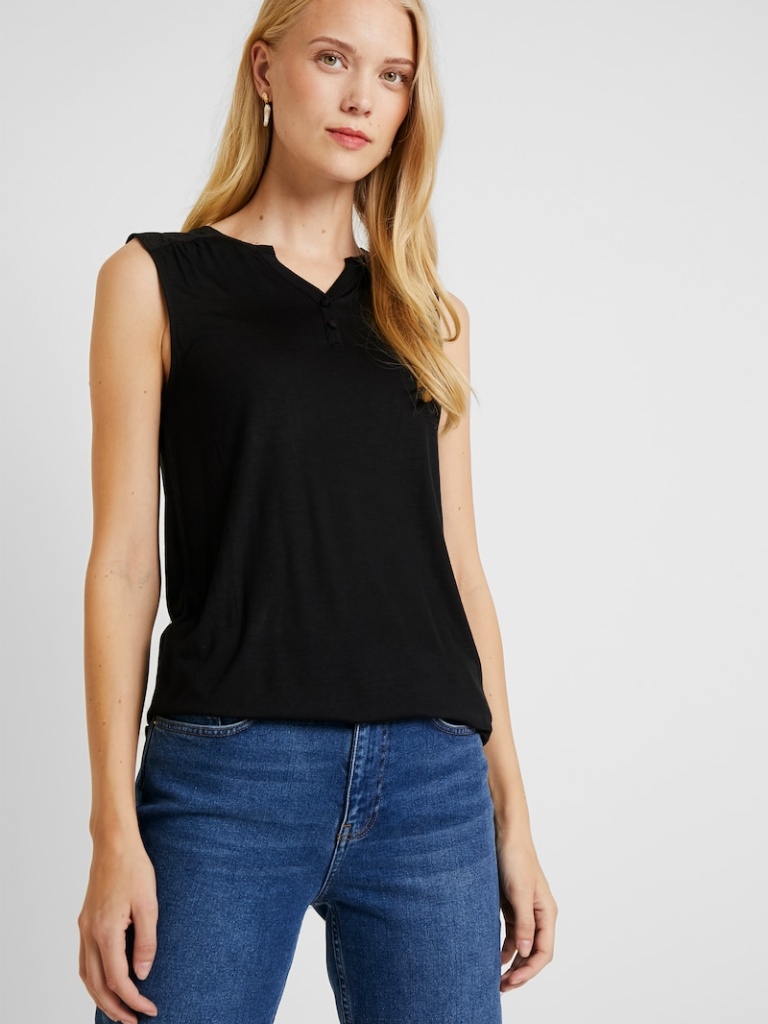
jersey relaxed sleeveless knee length Untucked v-neck dress